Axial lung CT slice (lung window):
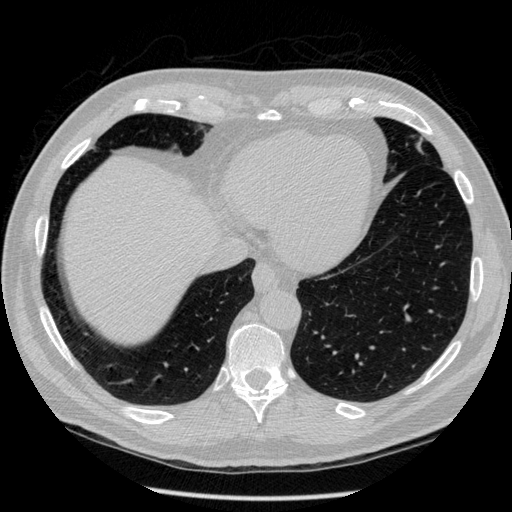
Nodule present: no